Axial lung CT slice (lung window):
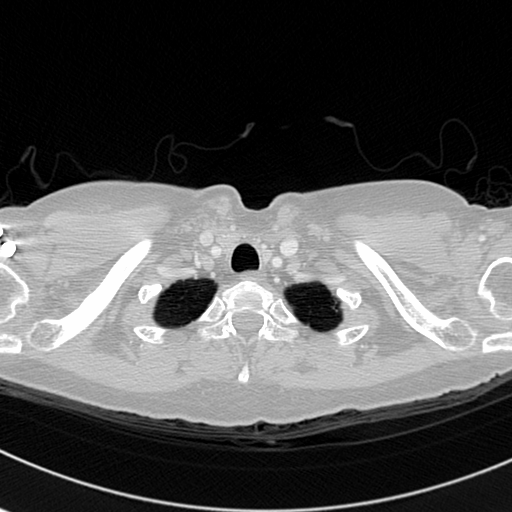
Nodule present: no